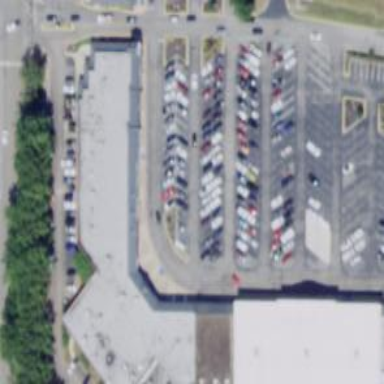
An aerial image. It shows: Flat-roofed retail building.